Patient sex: F
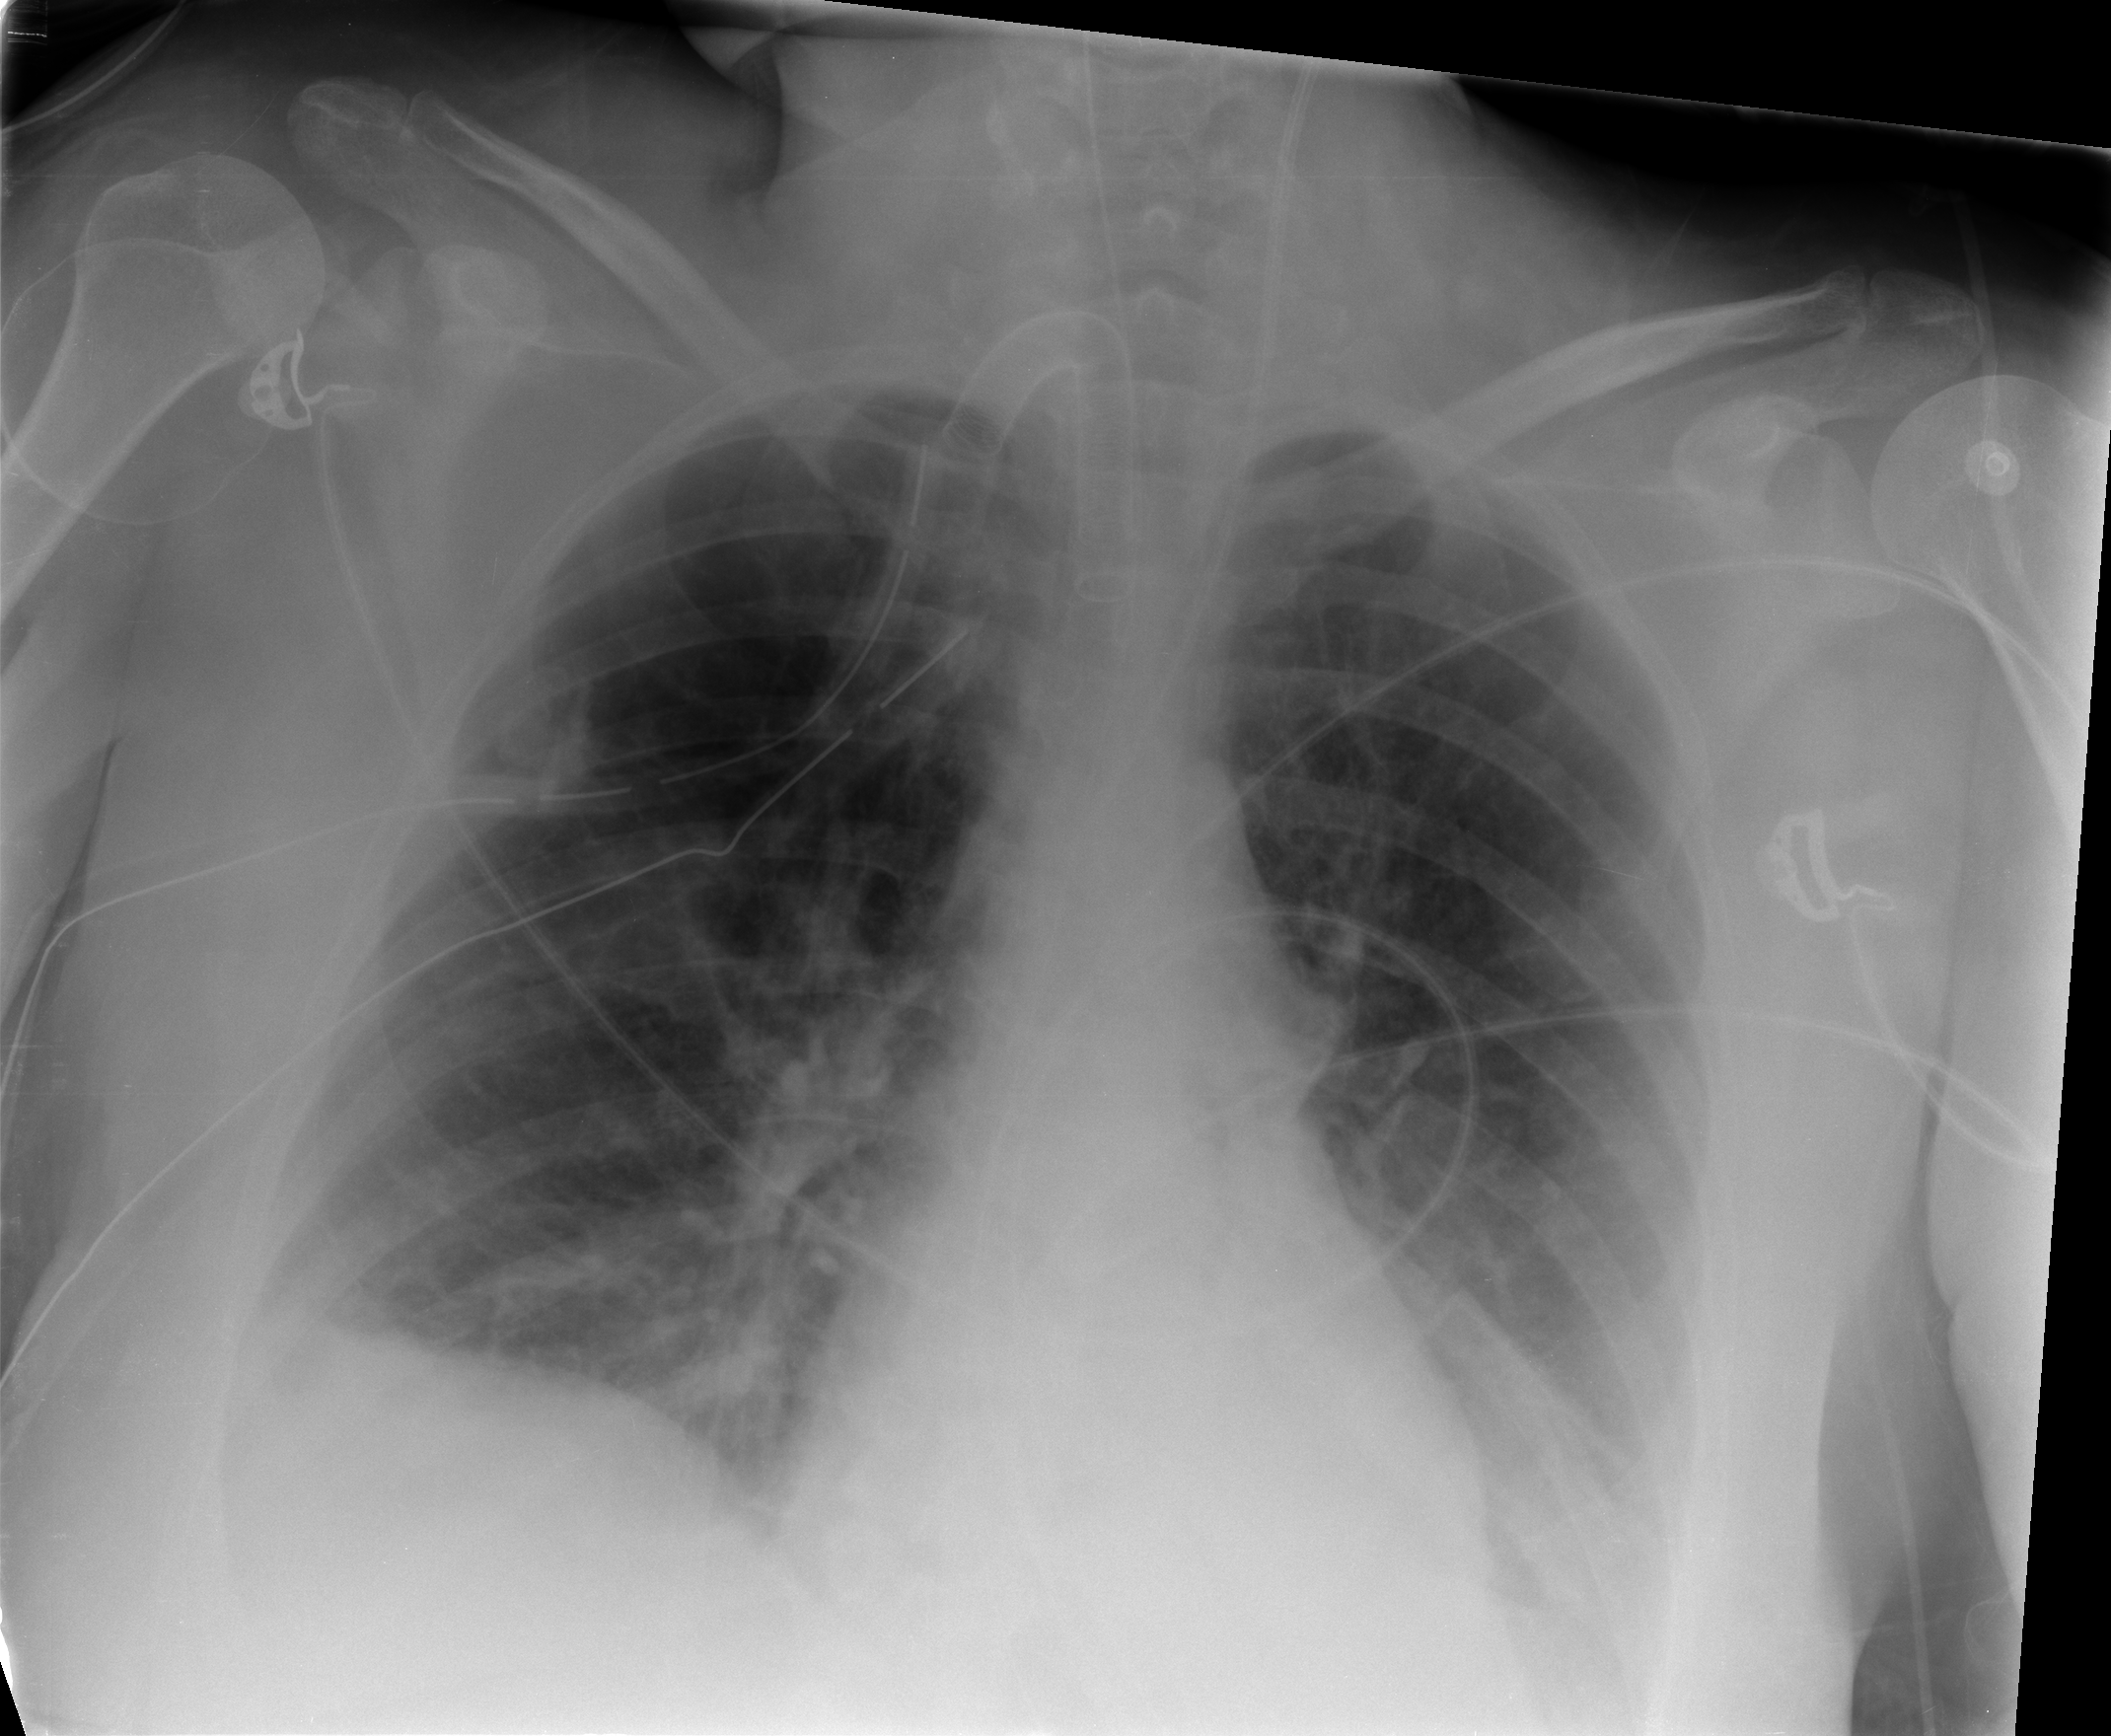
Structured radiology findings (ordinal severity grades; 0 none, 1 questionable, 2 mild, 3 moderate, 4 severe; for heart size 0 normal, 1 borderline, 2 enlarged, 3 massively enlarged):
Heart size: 1
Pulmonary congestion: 1
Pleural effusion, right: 1
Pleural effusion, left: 1
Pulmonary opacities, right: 2
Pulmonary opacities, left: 1
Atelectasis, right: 2
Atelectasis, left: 2